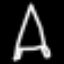
Label: The Eiffel Tower